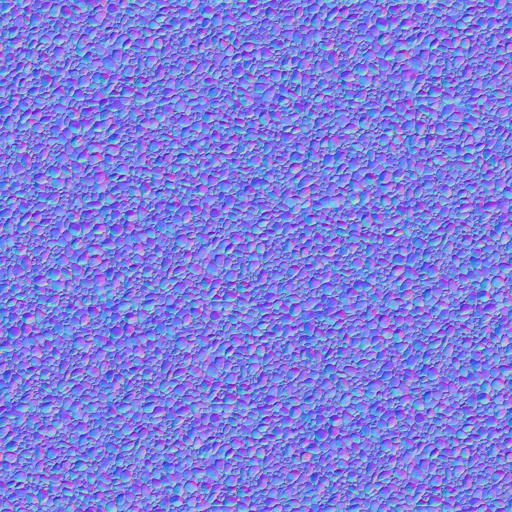
dirt dirty gravel ground orange pebbles red stone yellow